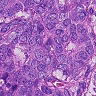
Metastatic tissue present: yes